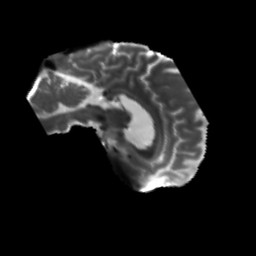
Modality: T2w
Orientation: sagittal
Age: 54
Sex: male
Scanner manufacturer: siemens
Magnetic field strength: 3 T
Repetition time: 5.25 s
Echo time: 0.08 s